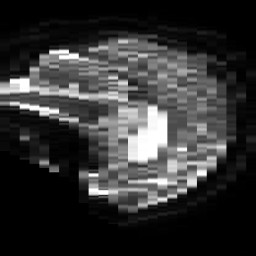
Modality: ADC
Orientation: sagittal
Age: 66
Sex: male
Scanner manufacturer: philips
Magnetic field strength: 3 T
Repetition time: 4.14 s
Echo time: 0.06119 s